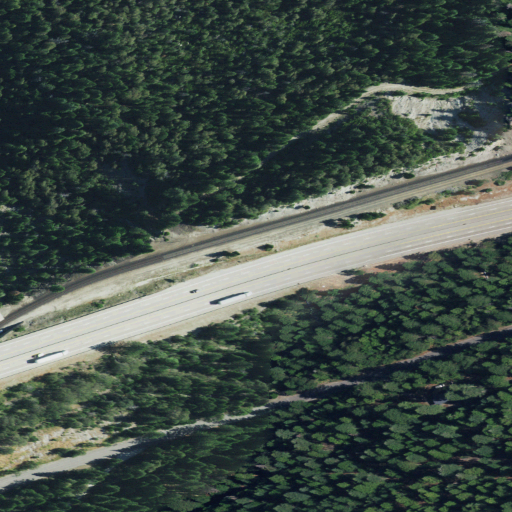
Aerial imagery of gap in California named Emigrant Gap containing evergreen forest, medium intensity development, shrub, open development, low intensity development, and high intensity development